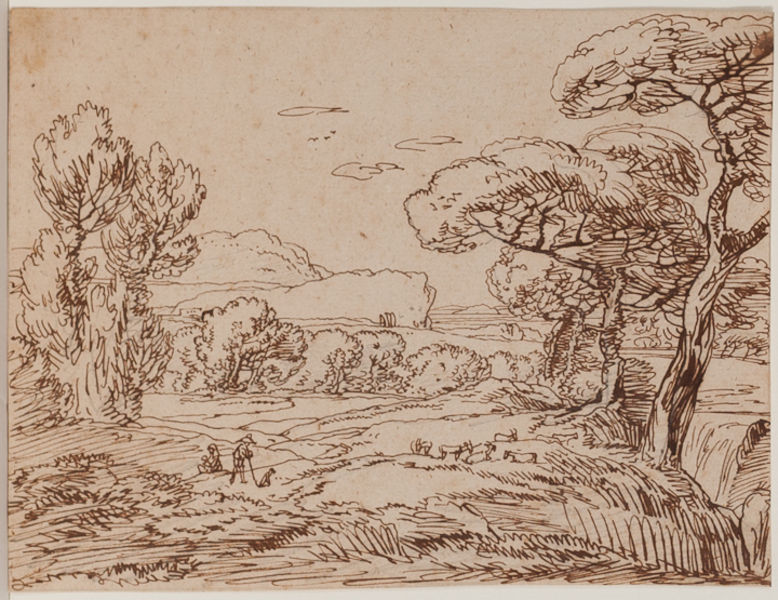
Titel: Italian Landscape
Künstler: Théodore Rousseau
Standort: Amherst (Massachusetts, USA)
Institution: Mead Art Museum, Amherst College
Schlagwörter: hat, men, people, white, black, country, figures, france, gray, old, painting, seated, sit, sitting, woman, pink, sheet, brown, plant, hand, wood, cloud, clouds, life, man, rock, sky, tree, field, girl, hills, landscape, mountain, nature, horizon, lane, trees, boy, child, forest, grass, river, bushes, plants, drawing, black and white, mother, animals, dog, dogs, leash, monochrome, outline, sketch, french, romantic, couple, pen, leaning, wind, meadow, pasture, outside, ravine, rural, leaves, pastoral, trunk, family, ink, walk, pencil, deer, lines, farm, farmer, branches, outdoors, fields, horns, vegetation, baby, sheep, sheeps, sheperd, work, land, tan, father, stick, shepherd, open, goats, boys, europe, woods, windy, farming, trunks, pathway, hunting, graphite, sk, deers, grassland, rabbit, hils, line drawing, linework, farms, no color, hunters, tend, goatherd, winf, man with dog, woman with baby, monochrome sepia